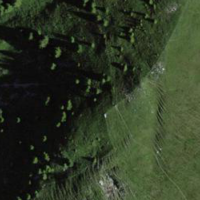
EUNIS habitat code: 23
Species observed at this site:
Gentiana clusii